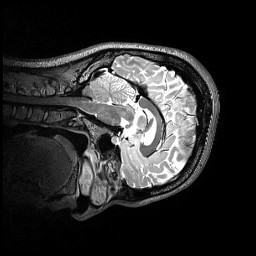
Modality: T2w
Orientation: sagittal
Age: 24
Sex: female
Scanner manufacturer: siemens
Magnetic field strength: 3 T
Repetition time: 3.2 s
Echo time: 0.565 s